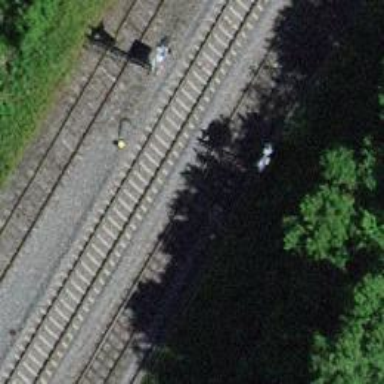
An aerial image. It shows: Single railway track with electrified contact line.